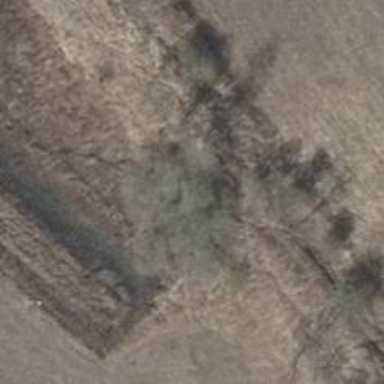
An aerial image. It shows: Abandoned railway.